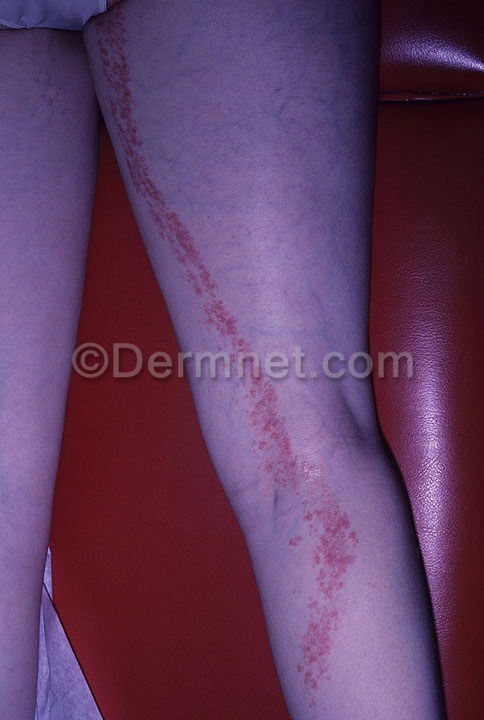
Disease: Seborrheic Keratoses and other Benign Tumors